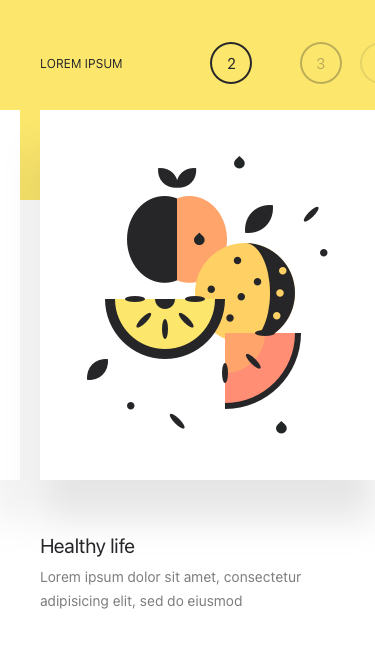
Text in this UI design:
Lorem ipsum
2
3
Lorem ipsum dolor sit amet, consectetur adipisicing elit, sed do eiusmod
Healthy life